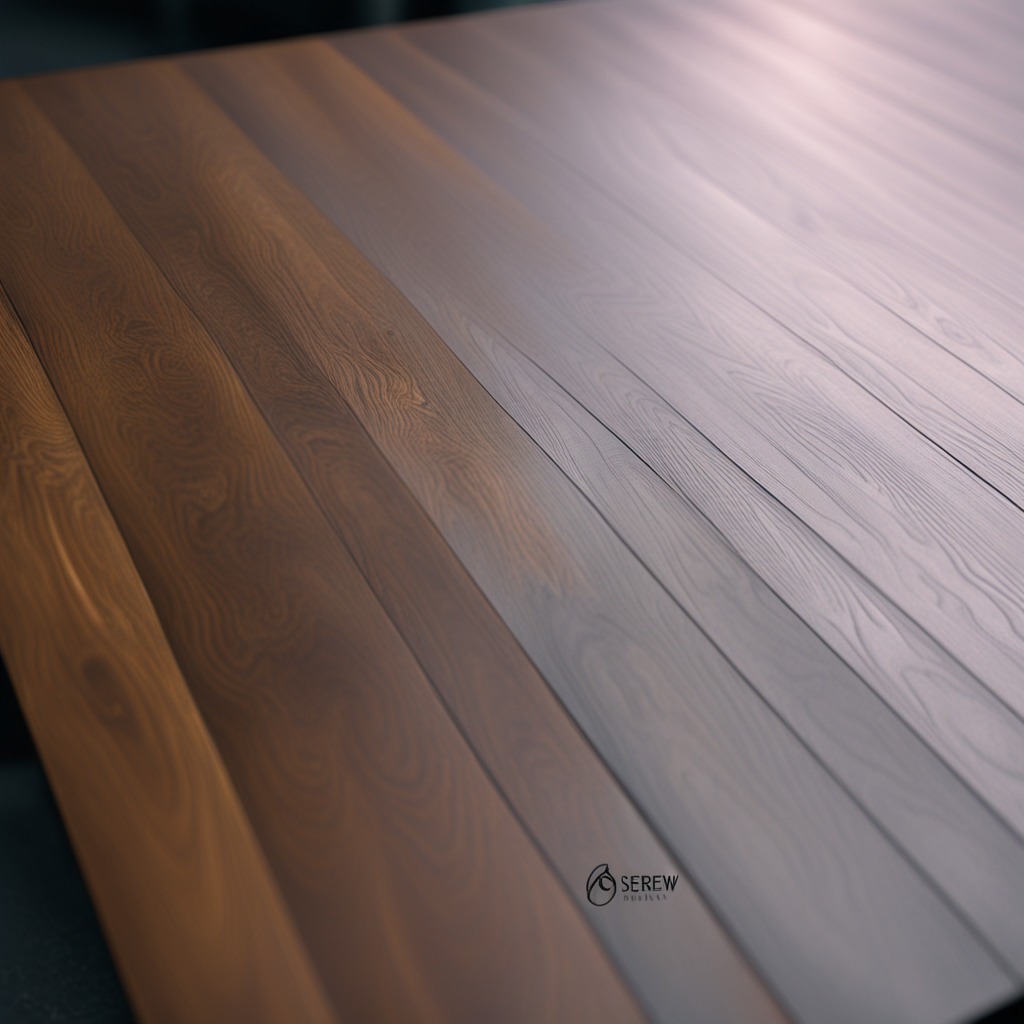
A metal screw is lying on a old table with faint burn marks in a small garage at twilight.